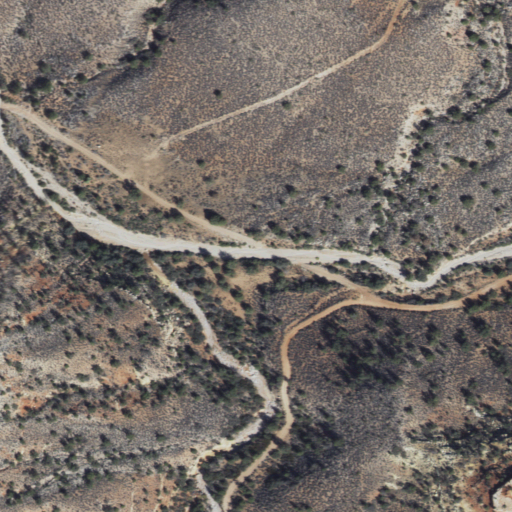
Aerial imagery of valley in Arizona named Last Chance Canyon containing only shrub